Question: I'm writing a php code to calculate a value. I have 4 tables with 2 column each. their headers are same. I want to fetch second column of tables that have, say 'MAN', value on their first column:
here are my tables and their dummy values:
<URL>
I joined tables on 'dst' with a where clause but the problem arises when a table has does not have a common value and we have not full outer join in mysql. I know we can simulate this with union all operation but I want a efficient way to do this.
here is my try:
'''
select t1.dst, t1.pay as pay, t2.pay as pay2, t3.pay as pay3, t4.pay as pay4 from t1 left outer join t2 on t1.dst = t2.dst left outer join t3 on t3.dst=t2.dst left outer join t4 on t1.dst=t4.dst where t1.dst='man';
'''
it's dummy because left outer join is not true for this purpose except special cases.
actually I want this:

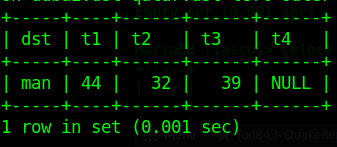
Answer: First union then pivot
'''
drop table if exists t,t1,t2,t3;
create table t (dst varchar(3),value int);
create table t1 (dst varchar(3),value int);
create table t2 (dst varchar(3),value int);
create table t3 (dst varchar(3),value int);
insert into t values ('abc',10),('man',10);
insert into t1 values ('abc',10),('man',5);
insert into t2 values ('abc',10),('man',10);
insert into t3 values ('abc',10);
select dst,
MAX(CASE WHEN tbl = 't' then value end) as t1,
MAX(CASE WHEN tbl = 't1' then value end) as t1,
MAX(CASE WHEN tbl = 't2' then value end) as t2,
MAX(CASE WHEN tbl = 't3' then value end) as t3
from
(
select 't' as tbl,dst,value from t where dst = 'man'
union
select 't1' as tbl,dst,value from t1 where dst = 'man'
union
select 't2' as tbl,dst,value from t2 where dst = 'man'
union
select 't3' as tbl,dst,value from t3 where dst = 'man'
) s
group by s.dst;
+------+------+------+------+------+
| dst | t1 | t1 | t2 | t3 |
+------+------+------+------+------+
| man | 10 | 5 | 10 | NULL |
+------+------+------+------+------+
1 row in set (0.00 sec)
'''